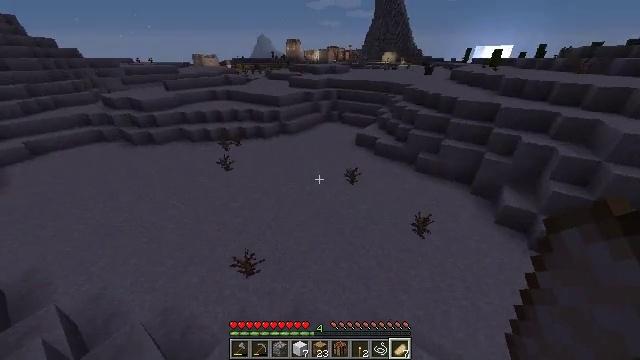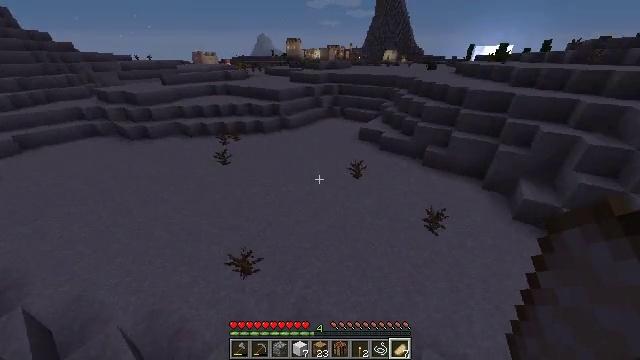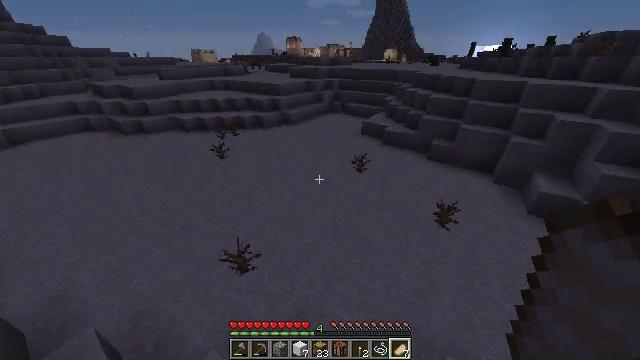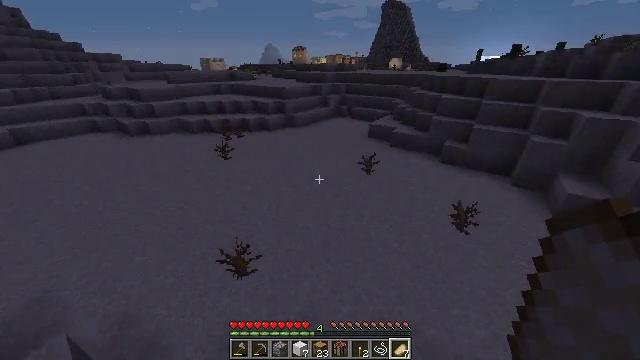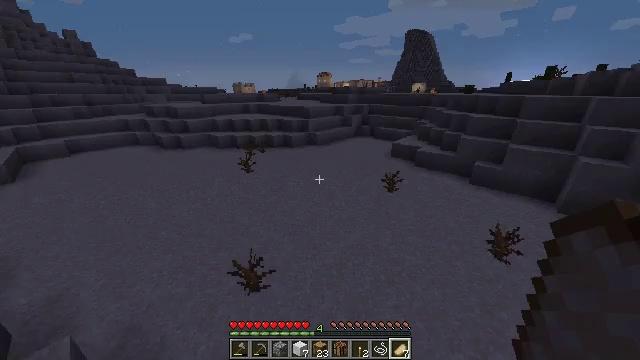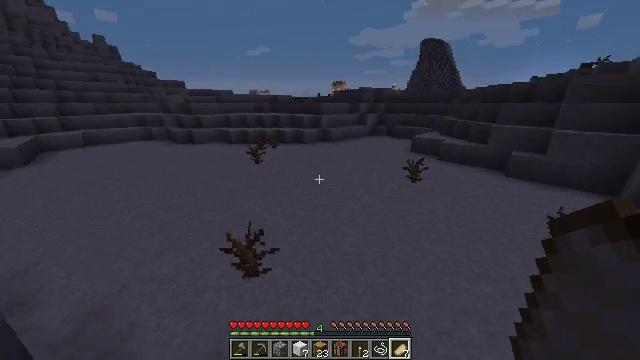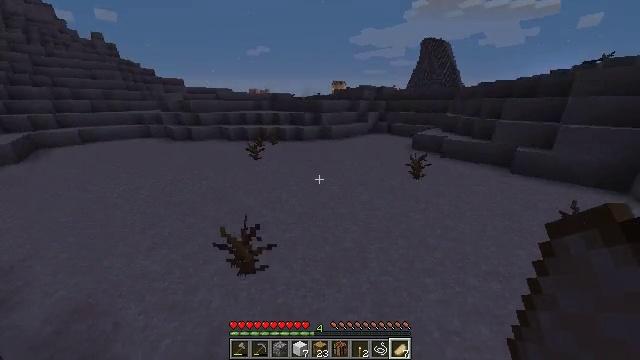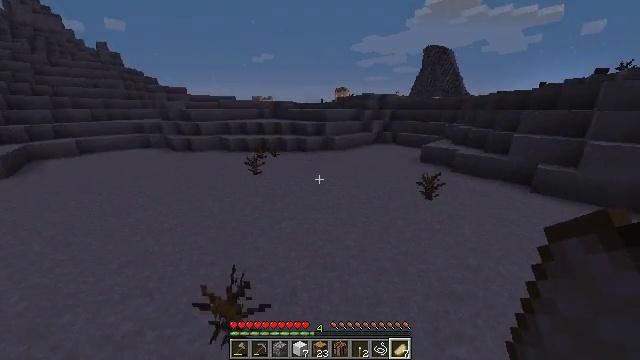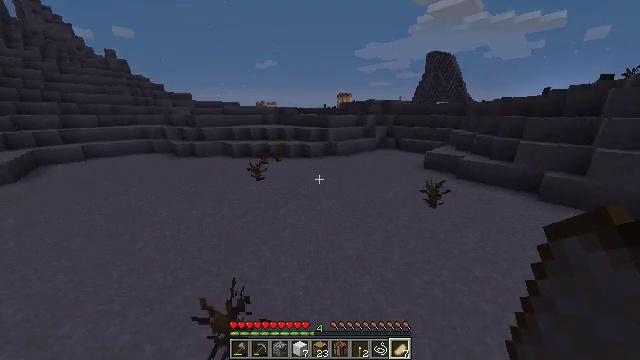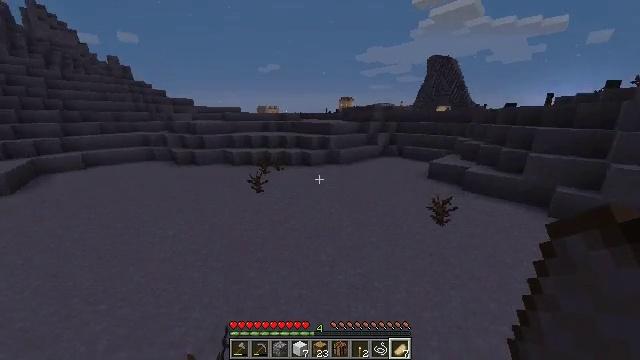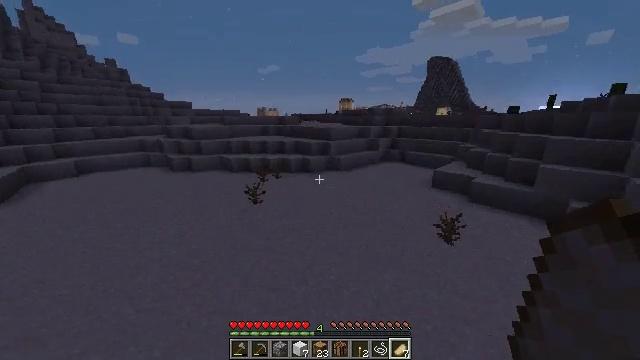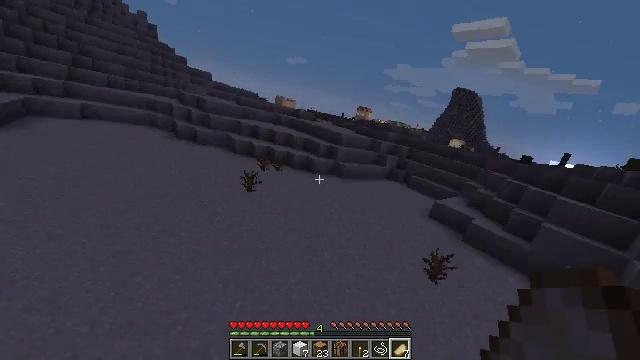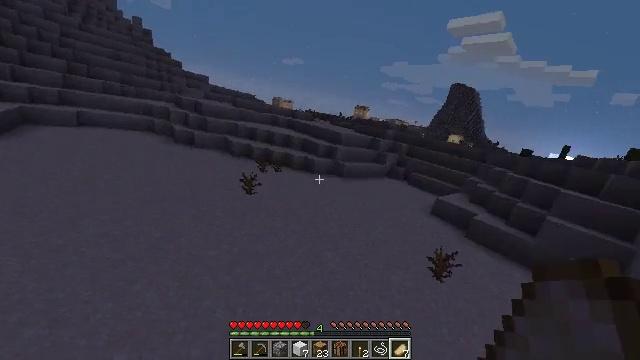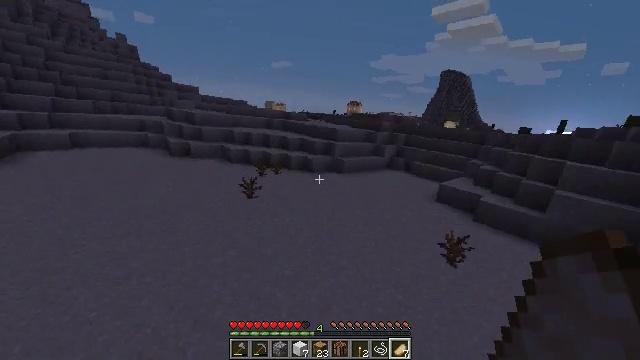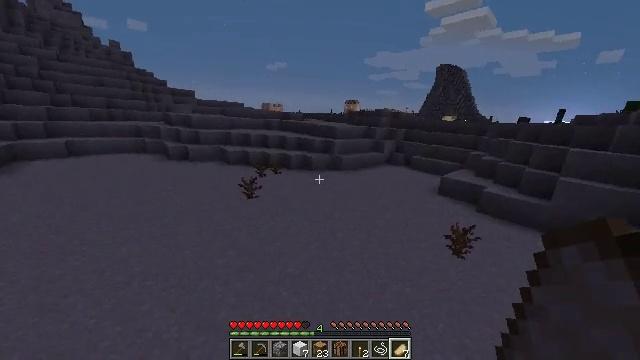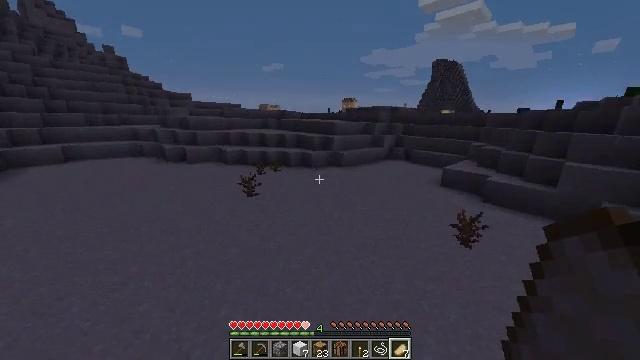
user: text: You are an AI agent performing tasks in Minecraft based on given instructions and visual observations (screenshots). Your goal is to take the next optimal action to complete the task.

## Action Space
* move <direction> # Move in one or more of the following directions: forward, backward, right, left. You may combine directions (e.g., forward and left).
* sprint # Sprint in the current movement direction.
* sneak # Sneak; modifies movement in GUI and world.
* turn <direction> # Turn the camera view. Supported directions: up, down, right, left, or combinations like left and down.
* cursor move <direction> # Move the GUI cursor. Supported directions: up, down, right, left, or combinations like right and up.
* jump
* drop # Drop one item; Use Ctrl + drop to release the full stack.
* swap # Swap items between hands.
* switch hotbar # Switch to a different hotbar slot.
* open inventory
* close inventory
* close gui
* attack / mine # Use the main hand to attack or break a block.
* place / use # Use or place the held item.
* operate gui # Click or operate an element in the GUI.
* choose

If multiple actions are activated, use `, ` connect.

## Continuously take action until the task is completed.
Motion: motion action
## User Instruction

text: Break terracotta to collect it.
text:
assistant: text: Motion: move forward, sprint, jump
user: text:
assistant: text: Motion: move forward, sprint, jump
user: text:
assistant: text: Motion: move forward, sprint, turn left and up, jump
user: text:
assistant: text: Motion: move forward, sprint, turn left and up, jump
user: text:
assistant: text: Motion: move forward, sprint, turn left and up, jump
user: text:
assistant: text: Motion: move forward, sprint, jump
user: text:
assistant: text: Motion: move forward, sprint, turn up, jump
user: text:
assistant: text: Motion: move forward, sprint, turn up, jump
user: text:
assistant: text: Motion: move forward, sprint, jump
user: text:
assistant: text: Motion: move forward, sprint, jump
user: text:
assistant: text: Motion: move forward, sprint, jump
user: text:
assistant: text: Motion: move forward, sprint, jump
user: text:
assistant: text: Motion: move forward, sprint, jump
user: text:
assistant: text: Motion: move forward, sprint, jump
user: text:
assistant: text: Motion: move forward, sprint, jump
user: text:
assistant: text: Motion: move forward, sprint, jump
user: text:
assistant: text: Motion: move forward, sprint, jump
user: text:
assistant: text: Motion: move forward, sprint, jump
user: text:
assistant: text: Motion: move forward, sprint, jump
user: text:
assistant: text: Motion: move forward, sprint, jump
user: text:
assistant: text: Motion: move forward, sprint, jump
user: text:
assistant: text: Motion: move forward, sprint, jump
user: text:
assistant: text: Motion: move forward, sprint, jump
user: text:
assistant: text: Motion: move forward, sprint, jump
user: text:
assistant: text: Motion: move forward, sprint, jump
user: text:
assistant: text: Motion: move forward, sprint, jump
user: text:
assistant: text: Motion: move forward, sprint, jump
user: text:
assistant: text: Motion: move forward, sprint, jump
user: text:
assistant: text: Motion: move forward, sprint, jump
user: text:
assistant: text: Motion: move forward, sprint, jump